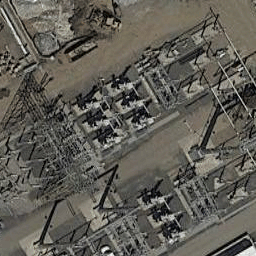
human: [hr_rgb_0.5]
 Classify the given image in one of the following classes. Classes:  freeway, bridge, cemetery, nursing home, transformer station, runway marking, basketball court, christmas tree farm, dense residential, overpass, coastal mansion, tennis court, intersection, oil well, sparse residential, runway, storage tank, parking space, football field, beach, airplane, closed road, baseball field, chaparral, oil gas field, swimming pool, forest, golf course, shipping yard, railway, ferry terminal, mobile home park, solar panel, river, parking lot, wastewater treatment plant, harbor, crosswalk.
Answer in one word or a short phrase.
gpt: transformer station